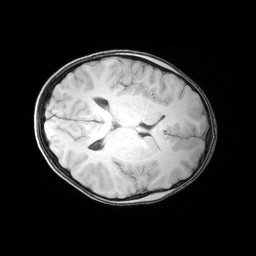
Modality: MP2RAGE
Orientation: axial
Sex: male
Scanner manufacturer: siemens
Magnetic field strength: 3 T
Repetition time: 5 s
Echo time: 0.00368 s